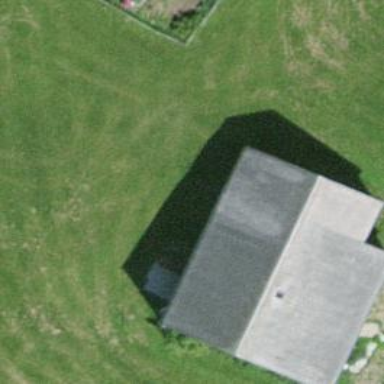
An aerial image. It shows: Farm auxiliary building.